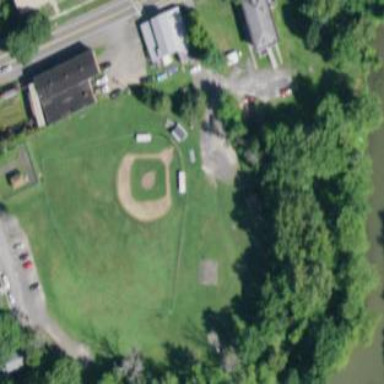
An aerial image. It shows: Baseball pitch for leisure land.